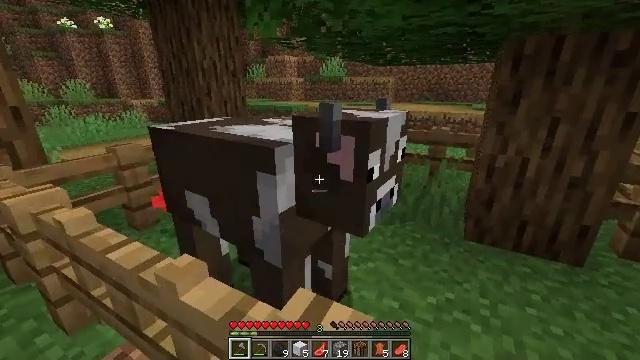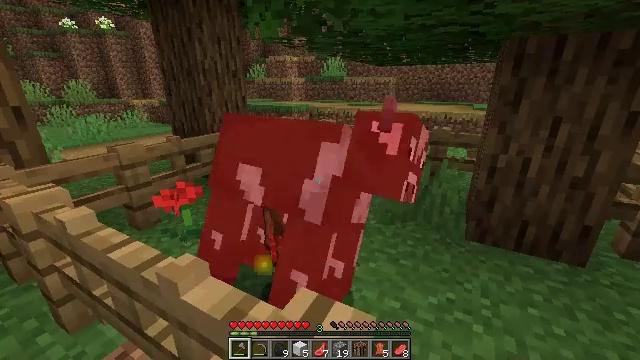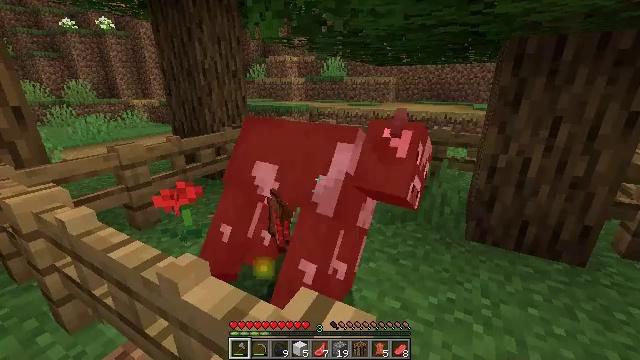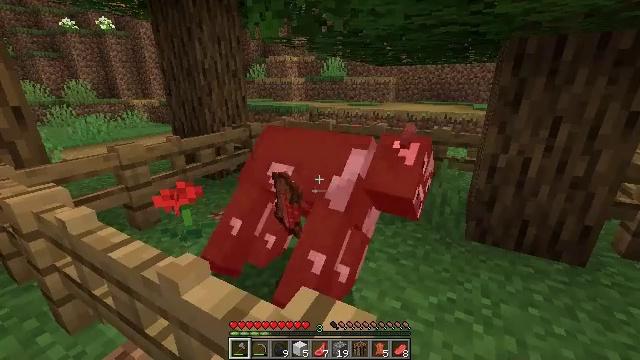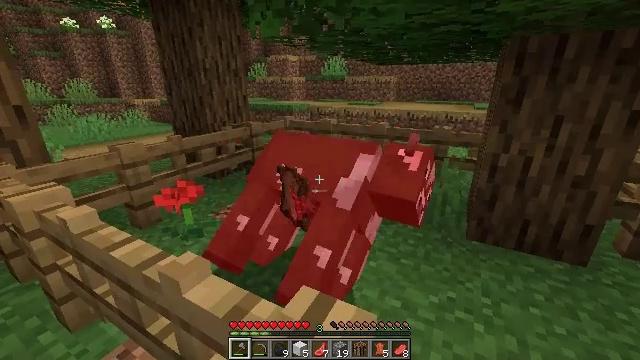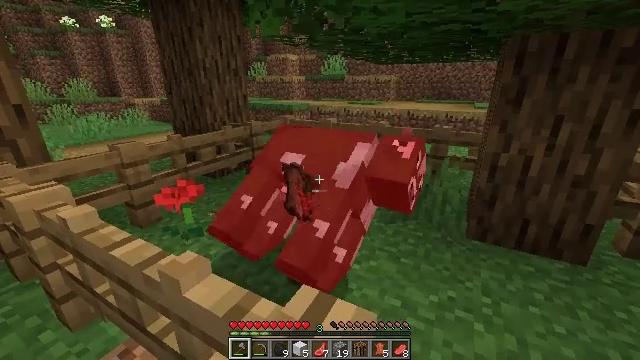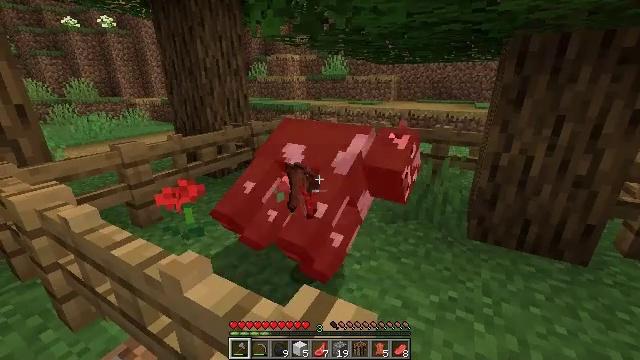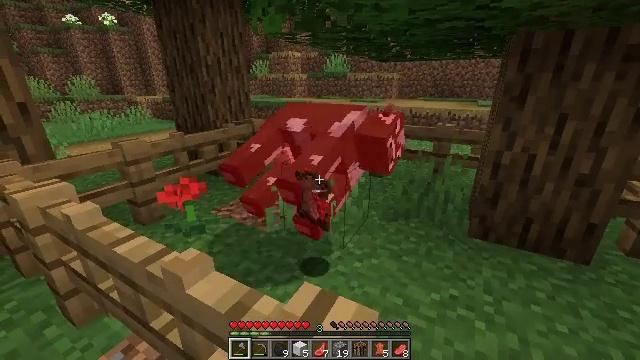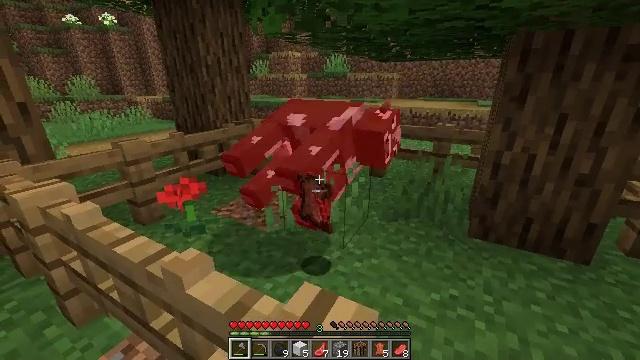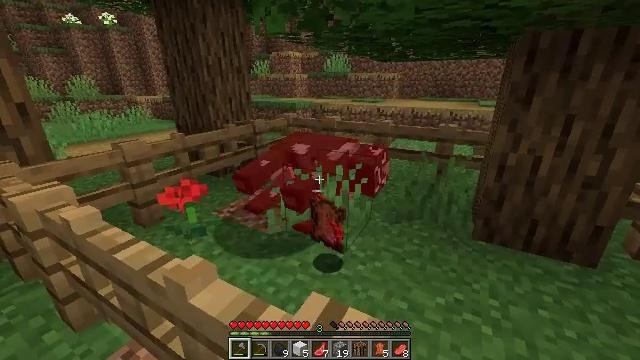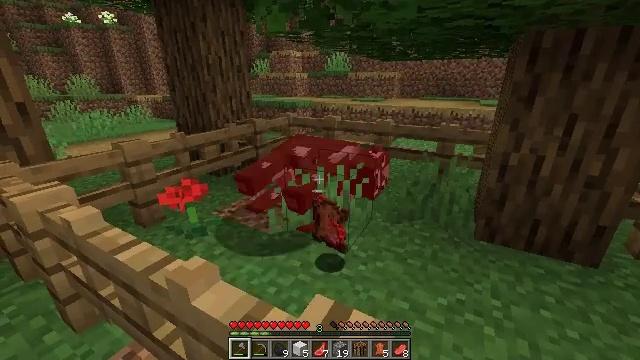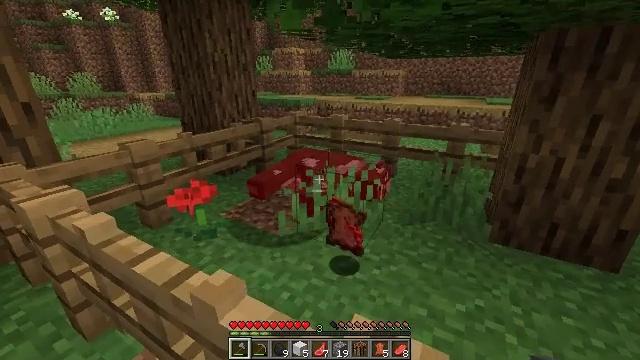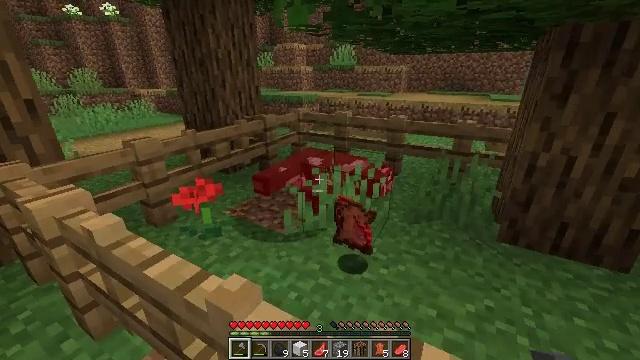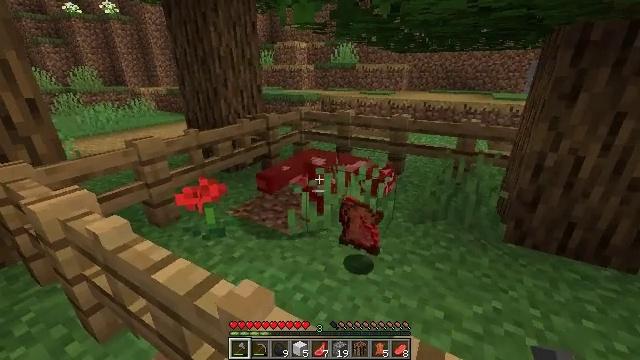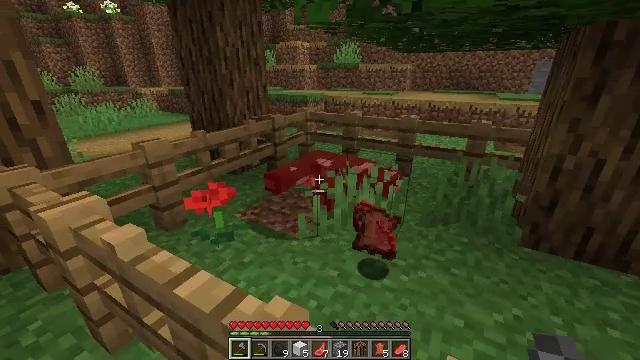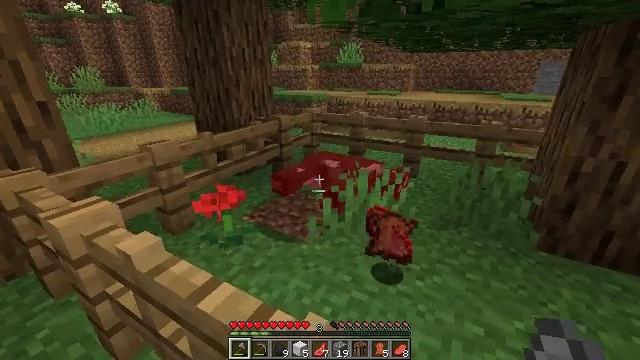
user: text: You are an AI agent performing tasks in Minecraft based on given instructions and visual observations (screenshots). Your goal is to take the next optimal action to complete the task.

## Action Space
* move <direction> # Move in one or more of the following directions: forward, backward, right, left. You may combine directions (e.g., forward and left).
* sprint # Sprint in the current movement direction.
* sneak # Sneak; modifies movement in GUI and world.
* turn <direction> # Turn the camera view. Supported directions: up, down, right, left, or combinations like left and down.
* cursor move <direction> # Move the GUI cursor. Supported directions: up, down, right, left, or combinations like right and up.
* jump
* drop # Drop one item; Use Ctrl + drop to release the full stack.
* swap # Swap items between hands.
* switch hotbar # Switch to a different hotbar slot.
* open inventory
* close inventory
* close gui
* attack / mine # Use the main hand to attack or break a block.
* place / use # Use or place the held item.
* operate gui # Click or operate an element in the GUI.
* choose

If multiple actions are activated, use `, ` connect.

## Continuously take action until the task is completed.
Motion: motion action
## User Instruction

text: Gather the yellow bed by attacking it.
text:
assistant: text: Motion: no_op
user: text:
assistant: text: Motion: no_op
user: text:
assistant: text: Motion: no_op
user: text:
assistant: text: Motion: no_op
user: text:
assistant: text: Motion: no_op
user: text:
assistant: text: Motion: no_op
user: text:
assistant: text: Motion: no_op
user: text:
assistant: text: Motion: no_op
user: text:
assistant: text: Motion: move forward
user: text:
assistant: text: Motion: move forward
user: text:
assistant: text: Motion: move forward
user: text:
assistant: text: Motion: move forward
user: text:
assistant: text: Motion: move forward
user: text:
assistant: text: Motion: move forward
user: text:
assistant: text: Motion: move forward
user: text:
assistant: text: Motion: no_op
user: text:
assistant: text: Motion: no_op
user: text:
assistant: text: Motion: no_op
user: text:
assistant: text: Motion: no_op
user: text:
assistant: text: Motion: no_op
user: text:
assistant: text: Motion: no_op
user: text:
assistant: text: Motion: no_op
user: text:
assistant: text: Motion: no_op
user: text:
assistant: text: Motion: no_op
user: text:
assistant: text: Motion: no_op
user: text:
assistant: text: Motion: no_op
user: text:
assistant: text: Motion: no_op
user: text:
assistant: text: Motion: turn right and down
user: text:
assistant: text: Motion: turn right and down
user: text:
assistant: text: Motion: turn right and down